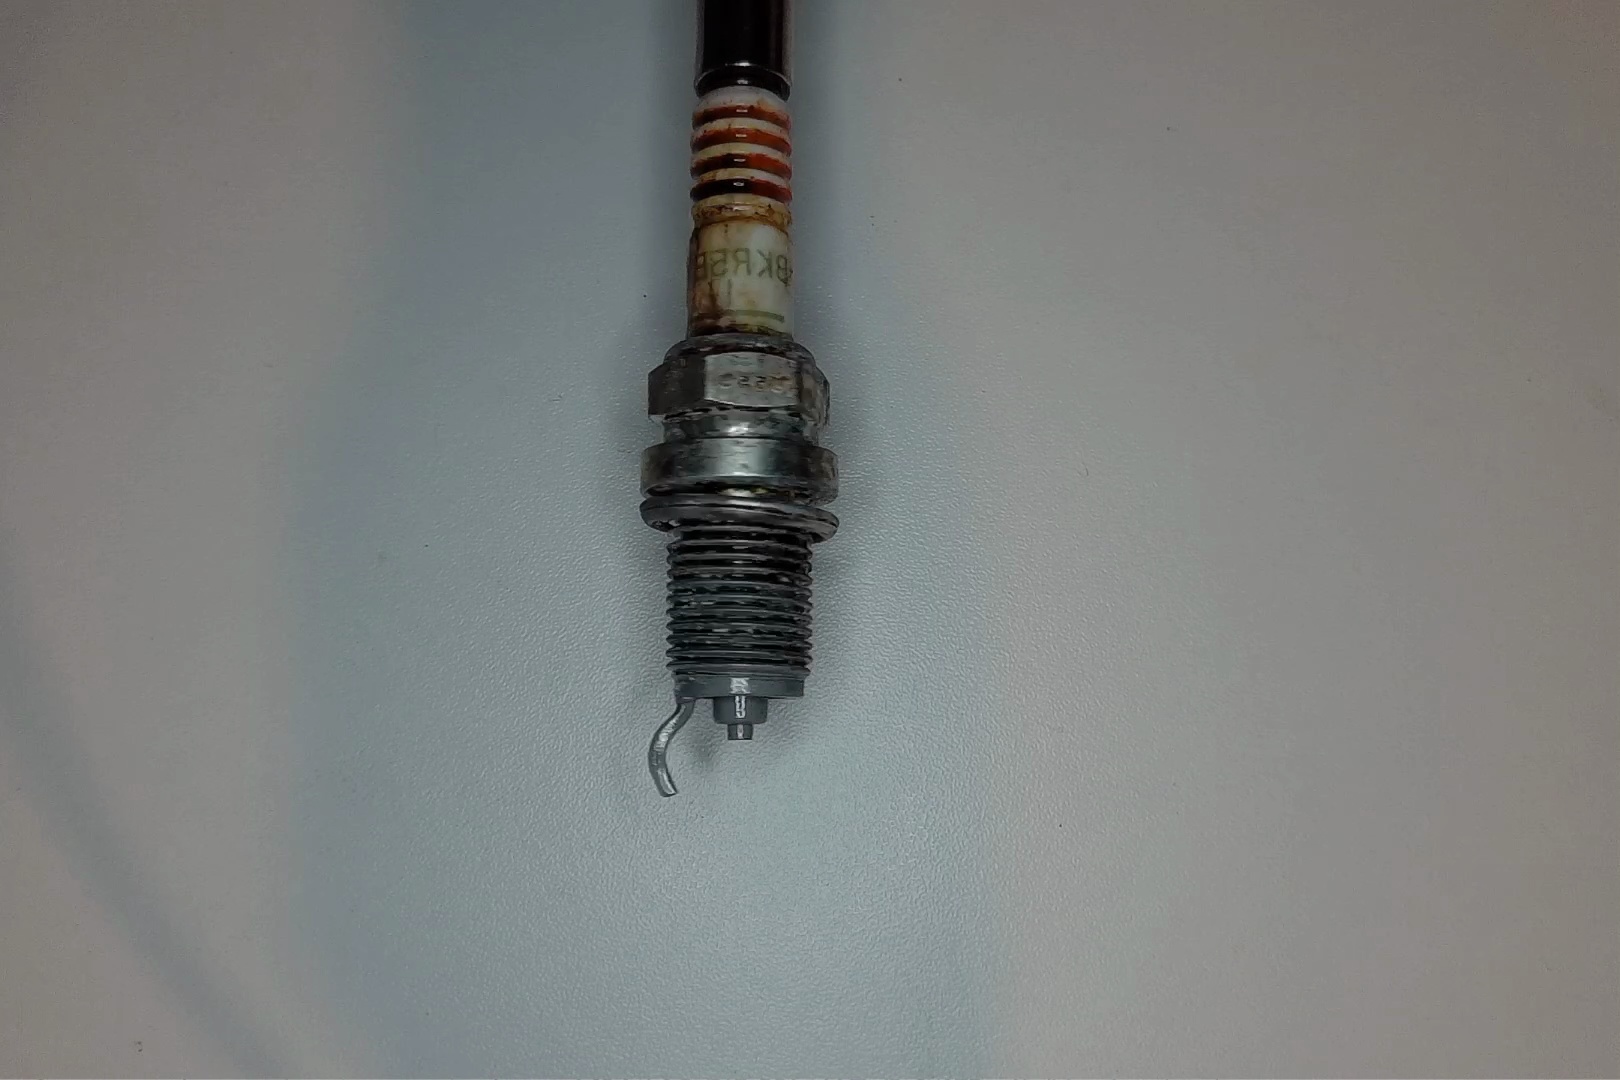
Label: anomaly